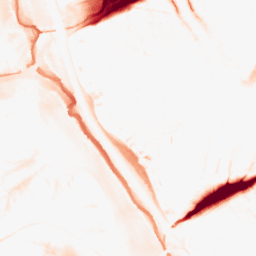
Category: morphological
Decomposition family: tophat
Decomposition parameters: size: 20
mode: black
Upsampling method: cubic_catmull_rom
Upsampling parameters: scale: 8
Upsampling scale: 8